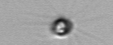
Label: Calciopappus